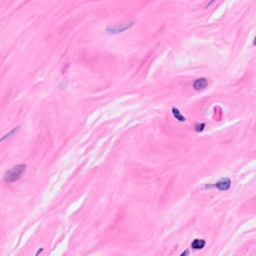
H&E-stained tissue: Breast